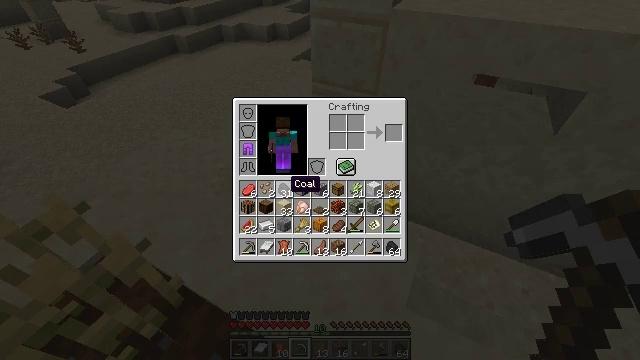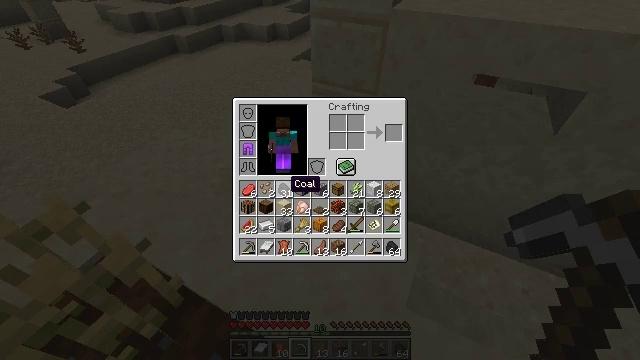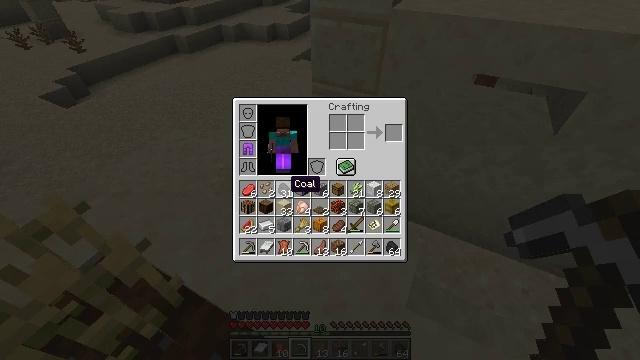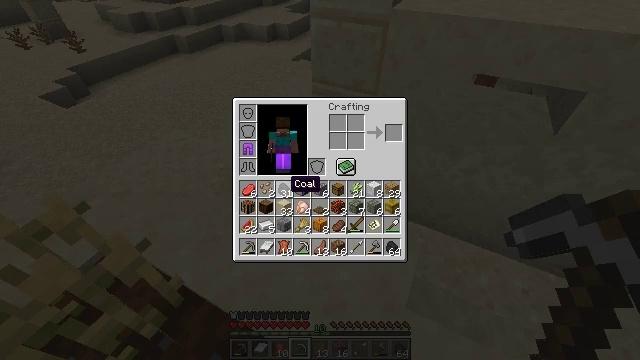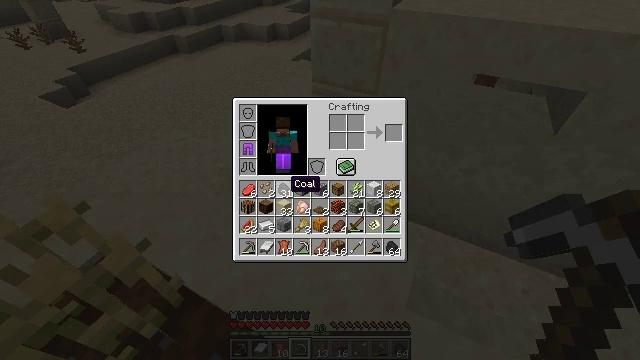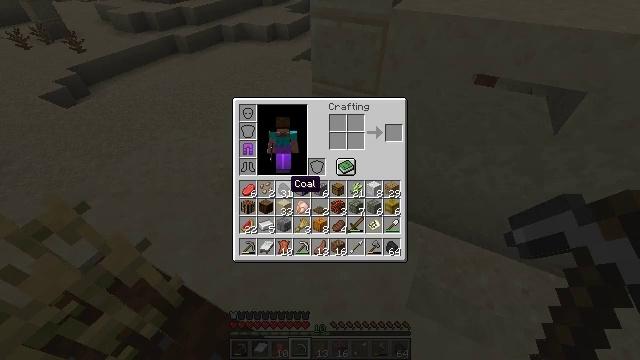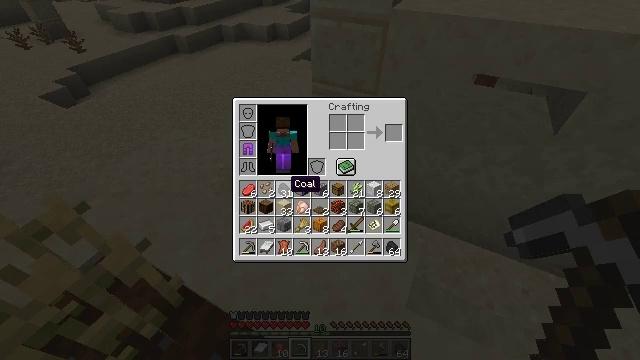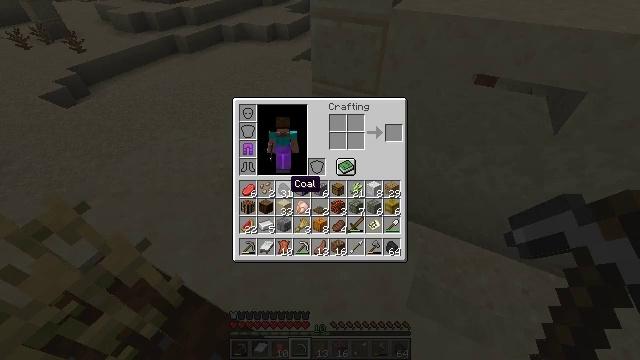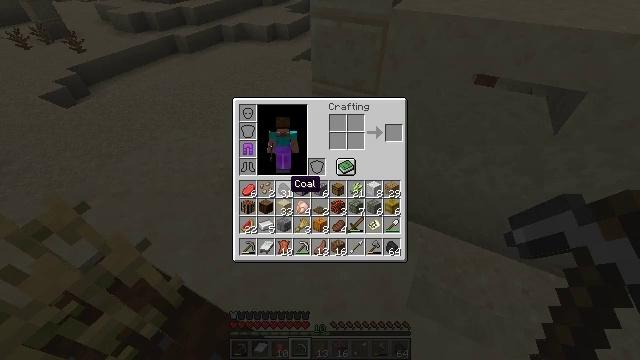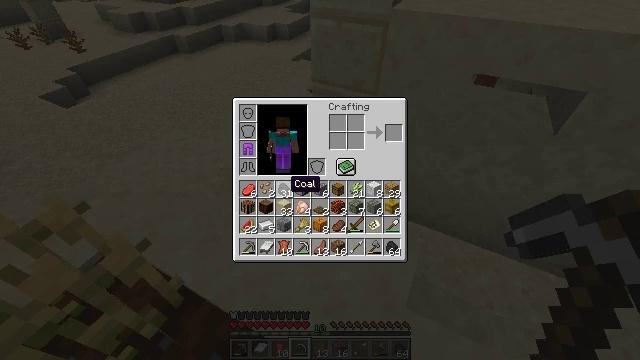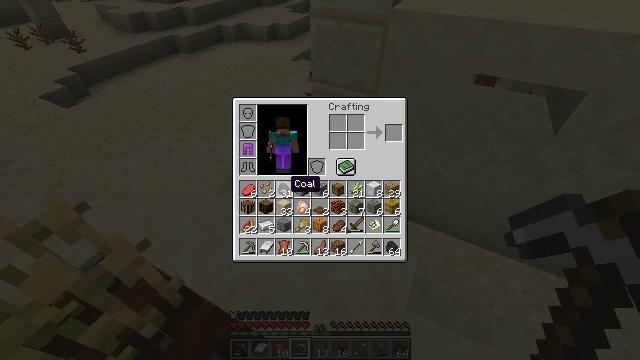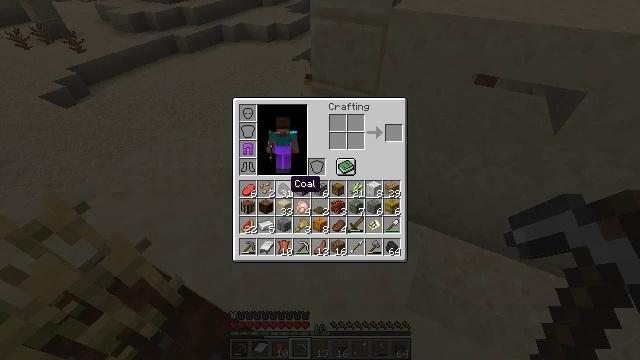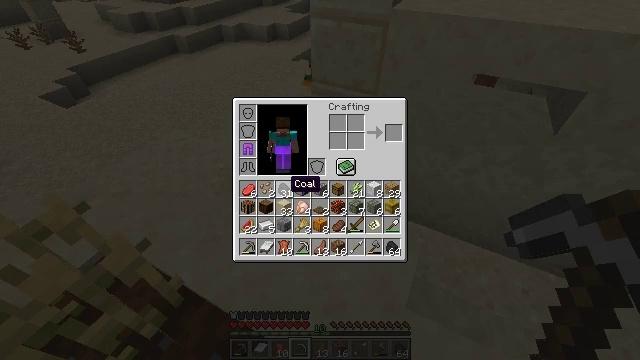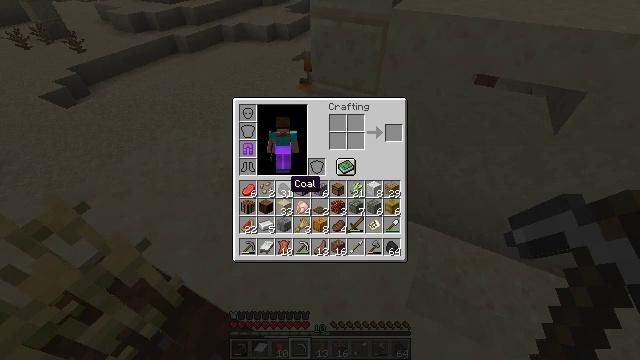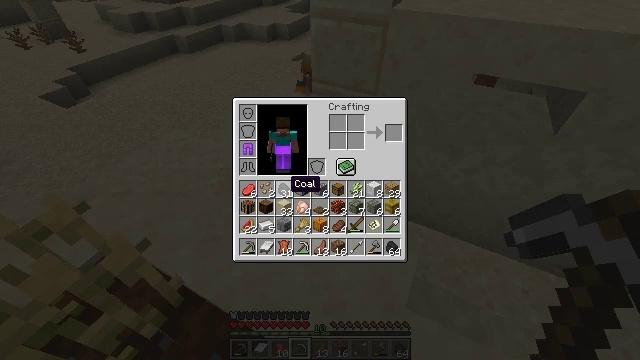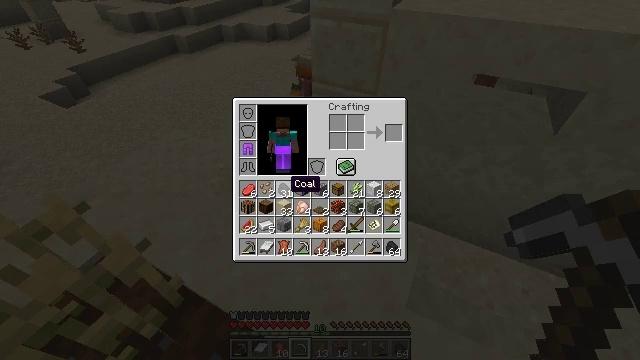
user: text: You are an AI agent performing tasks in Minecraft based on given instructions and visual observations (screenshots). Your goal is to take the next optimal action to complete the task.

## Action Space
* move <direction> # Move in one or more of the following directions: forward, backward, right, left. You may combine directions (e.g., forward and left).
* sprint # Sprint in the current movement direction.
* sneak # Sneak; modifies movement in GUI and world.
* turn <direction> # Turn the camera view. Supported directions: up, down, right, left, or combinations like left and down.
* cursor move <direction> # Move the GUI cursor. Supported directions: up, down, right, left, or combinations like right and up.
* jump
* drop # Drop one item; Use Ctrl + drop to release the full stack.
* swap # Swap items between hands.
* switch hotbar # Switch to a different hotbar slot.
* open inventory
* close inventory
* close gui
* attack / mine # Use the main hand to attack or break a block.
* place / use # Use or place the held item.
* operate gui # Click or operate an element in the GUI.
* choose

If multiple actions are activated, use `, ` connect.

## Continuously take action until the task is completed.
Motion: motion action
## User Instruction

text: Remove a spruce log from the inventory.
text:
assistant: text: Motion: no_op
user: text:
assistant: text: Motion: no_op
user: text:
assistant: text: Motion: no_op
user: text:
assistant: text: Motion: no_op
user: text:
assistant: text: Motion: no_op
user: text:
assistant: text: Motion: no_op
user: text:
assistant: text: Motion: no_op
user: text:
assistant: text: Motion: no_op
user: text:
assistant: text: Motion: no_op
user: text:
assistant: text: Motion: no_op
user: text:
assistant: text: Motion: no_op
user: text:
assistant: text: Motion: no_op
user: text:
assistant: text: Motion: no_op
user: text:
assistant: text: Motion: no_op
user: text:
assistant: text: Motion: no_op
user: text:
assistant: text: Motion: no_op
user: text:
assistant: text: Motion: no_op
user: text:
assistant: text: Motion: no_op
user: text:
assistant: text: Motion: no_op
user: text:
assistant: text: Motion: no_op
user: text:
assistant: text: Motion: no_op
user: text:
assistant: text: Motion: no_op
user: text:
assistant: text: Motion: no_op
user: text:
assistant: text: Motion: no_op
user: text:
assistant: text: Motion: no_op
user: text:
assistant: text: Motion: no_op
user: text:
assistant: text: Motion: no_op
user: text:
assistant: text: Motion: no_op
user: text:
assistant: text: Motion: no_op
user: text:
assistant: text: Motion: no_op